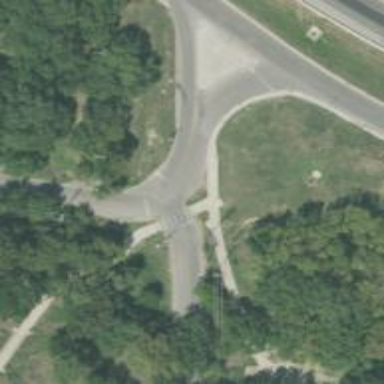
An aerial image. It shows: Uncontrolled zebra crossing on the road.